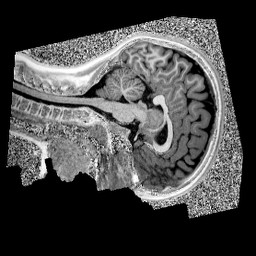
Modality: UNIT1
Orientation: sagittal
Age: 9
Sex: female
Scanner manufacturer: siemens
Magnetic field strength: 3 T
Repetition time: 4 s
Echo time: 0.00299 s